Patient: sex M, age 60
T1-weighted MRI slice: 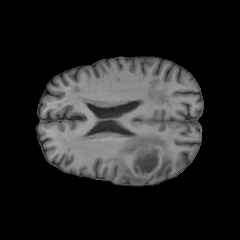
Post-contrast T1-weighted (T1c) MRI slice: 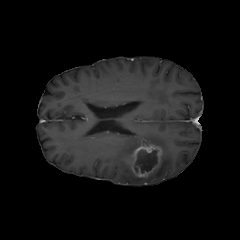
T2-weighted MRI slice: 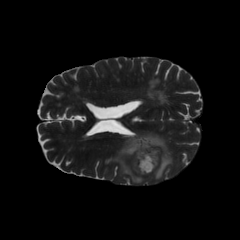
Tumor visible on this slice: yes
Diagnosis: Glioblastoma, IDH-wildtype
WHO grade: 4